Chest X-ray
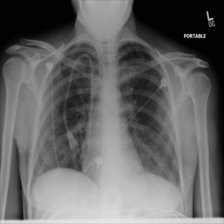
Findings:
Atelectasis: negative
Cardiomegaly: negative
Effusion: negative
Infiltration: positive
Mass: negative
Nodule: negative
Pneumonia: negative
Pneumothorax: negative
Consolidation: negative
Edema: negative
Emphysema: negative
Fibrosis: negative
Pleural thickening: negative
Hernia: negative